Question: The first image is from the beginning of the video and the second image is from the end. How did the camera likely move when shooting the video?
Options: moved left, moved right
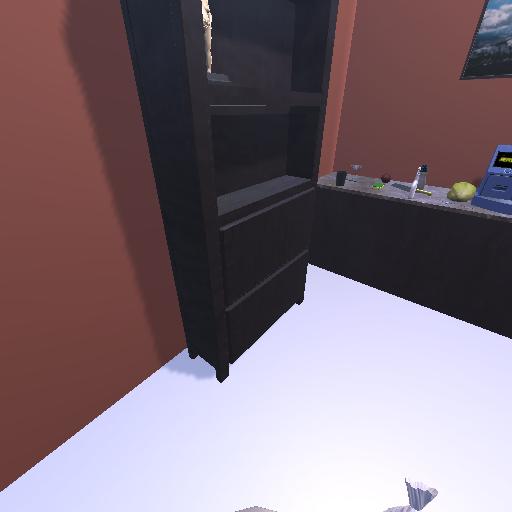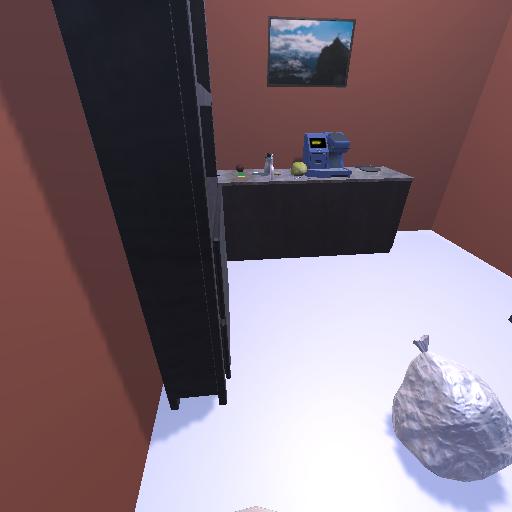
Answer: moved left